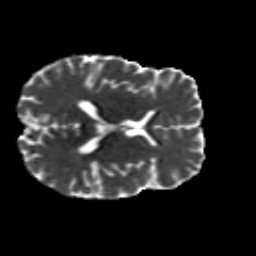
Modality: MD
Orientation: axial
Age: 26
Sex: male
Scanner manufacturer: siemens
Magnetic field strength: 3 T
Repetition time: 8.8 s
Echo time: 0.085 s